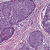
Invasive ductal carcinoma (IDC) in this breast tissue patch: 0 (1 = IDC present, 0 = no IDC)